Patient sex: M
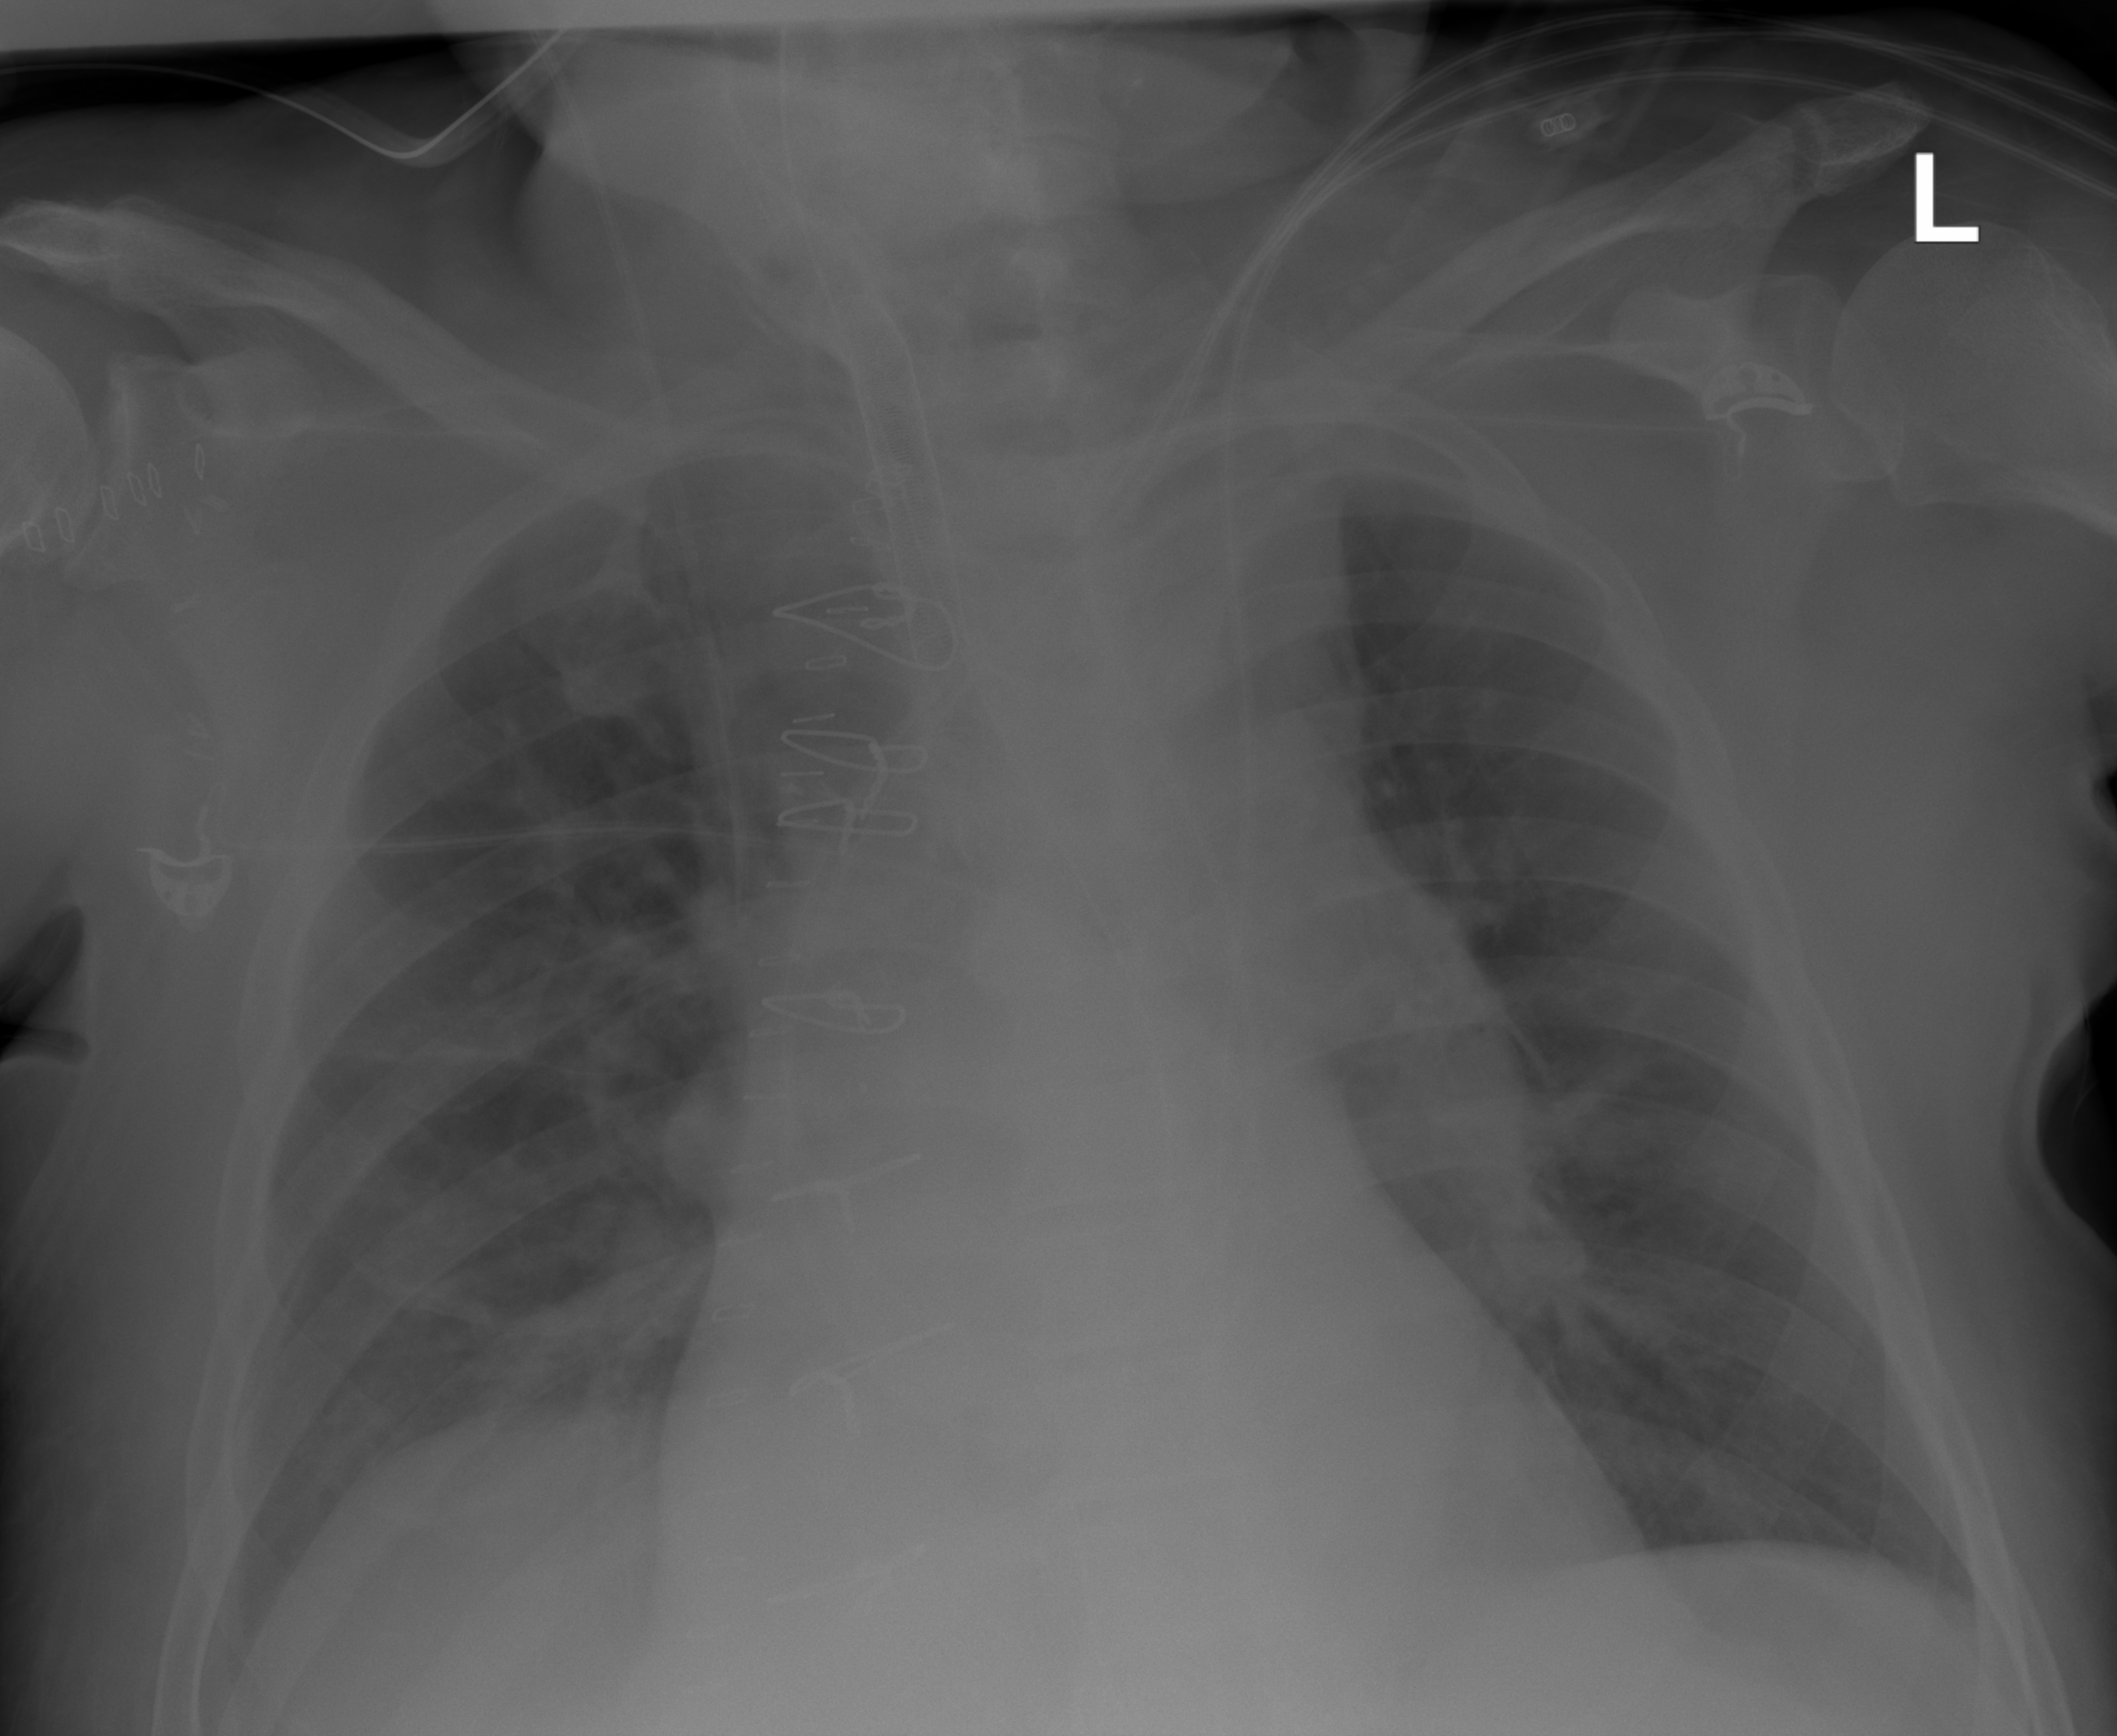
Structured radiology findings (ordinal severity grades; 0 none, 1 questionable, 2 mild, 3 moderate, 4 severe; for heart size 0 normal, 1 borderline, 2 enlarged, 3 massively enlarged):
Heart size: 0
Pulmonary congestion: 0
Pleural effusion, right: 2
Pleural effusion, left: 0
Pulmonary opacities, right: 0
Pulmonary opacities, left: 0
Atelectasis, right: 2
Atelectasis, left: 0